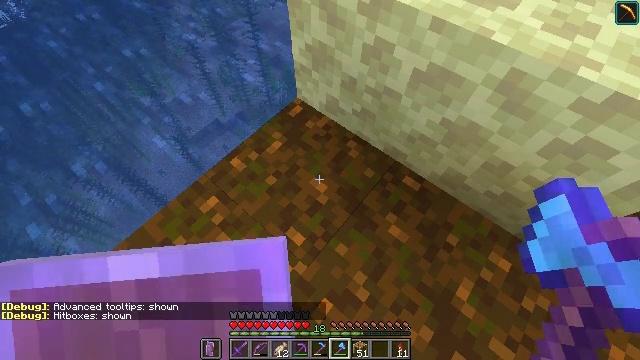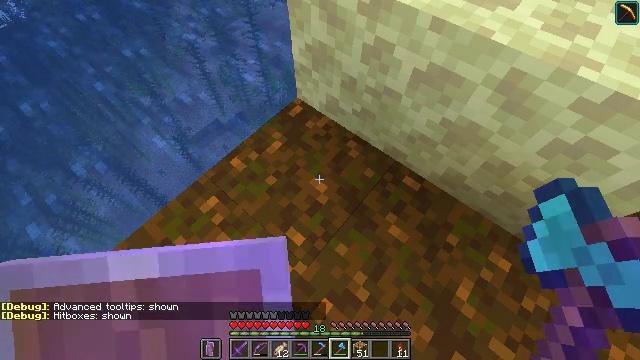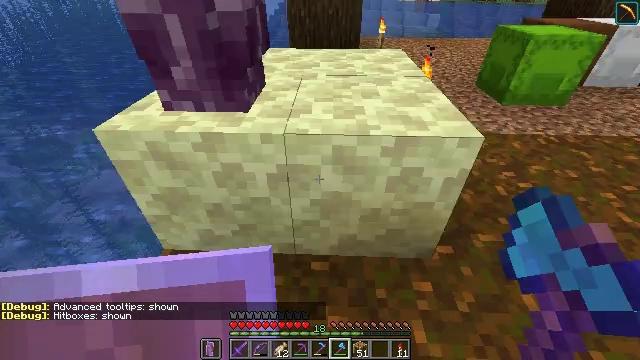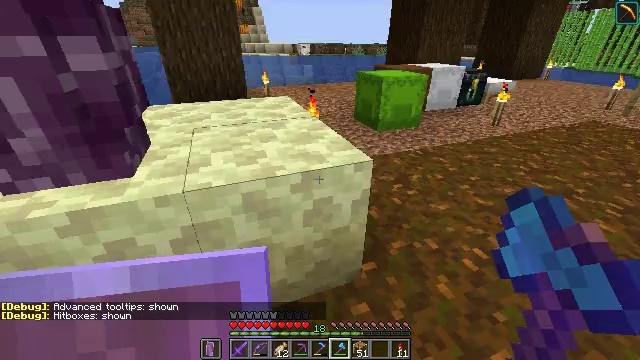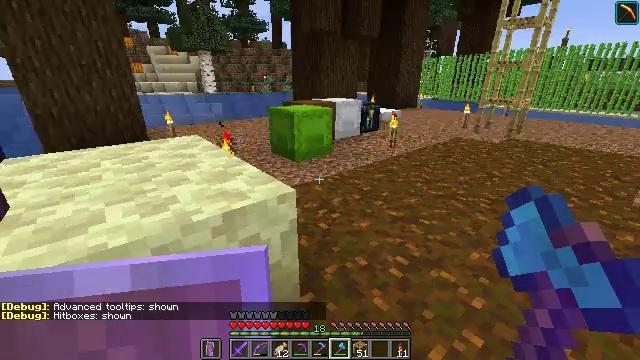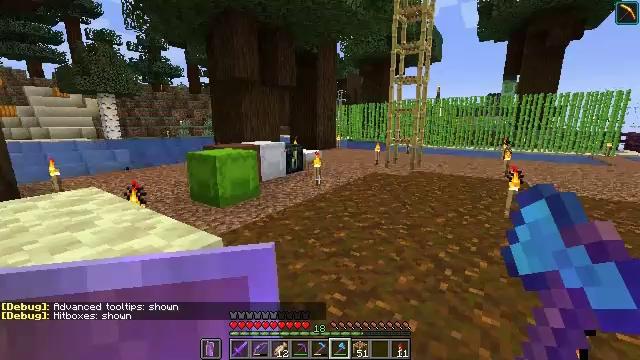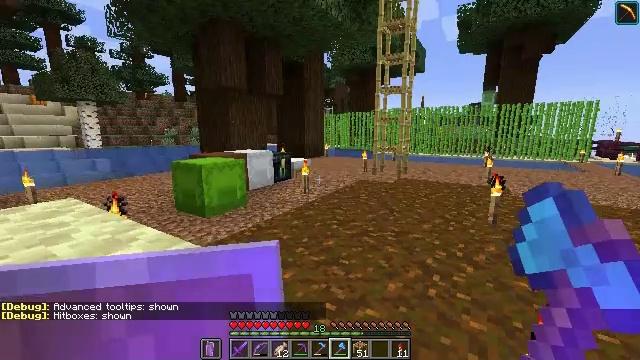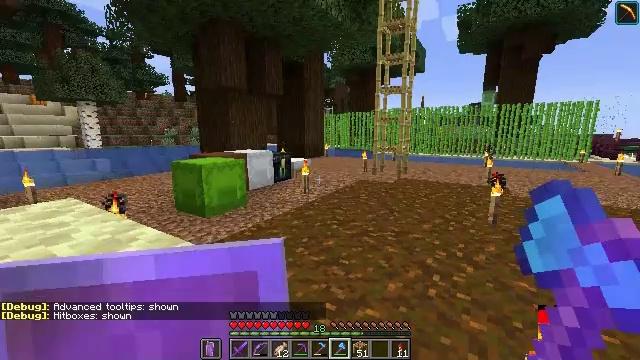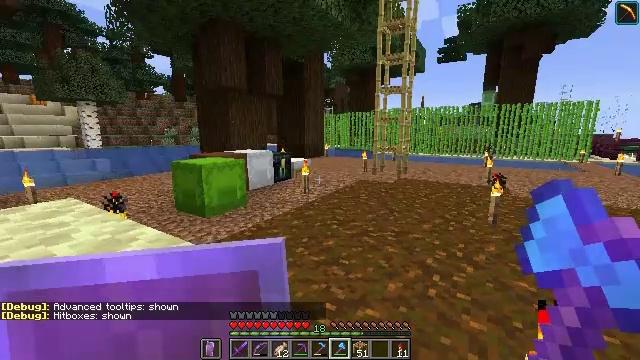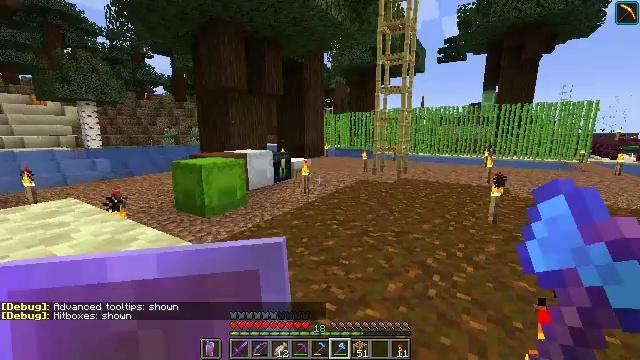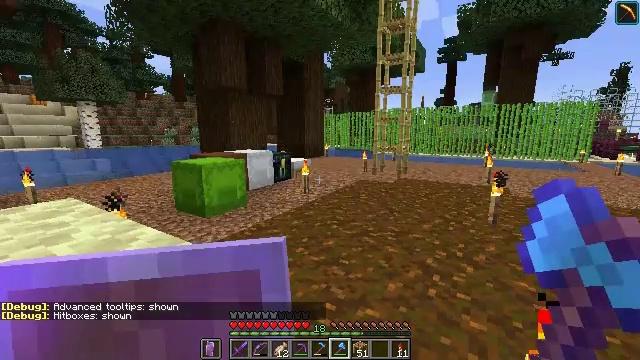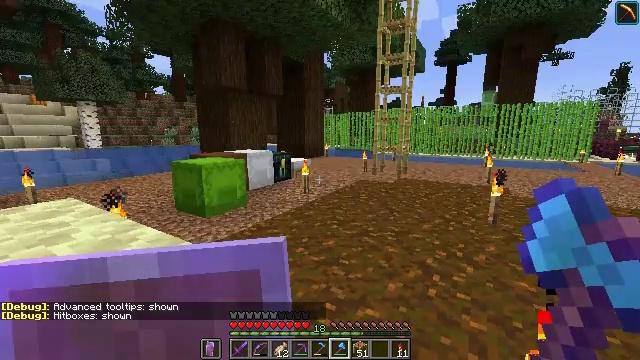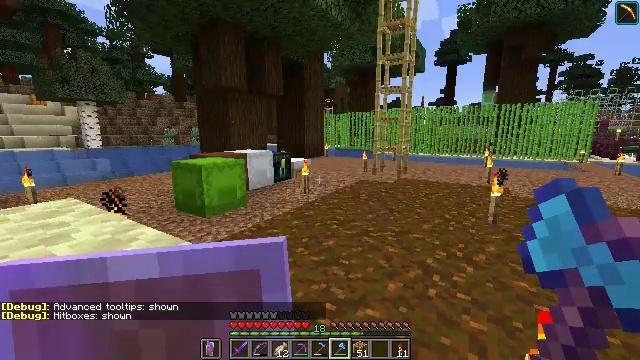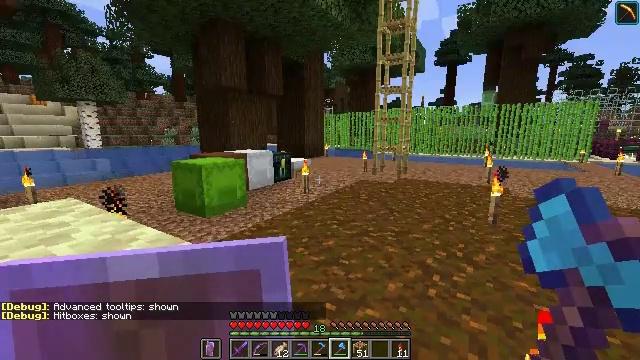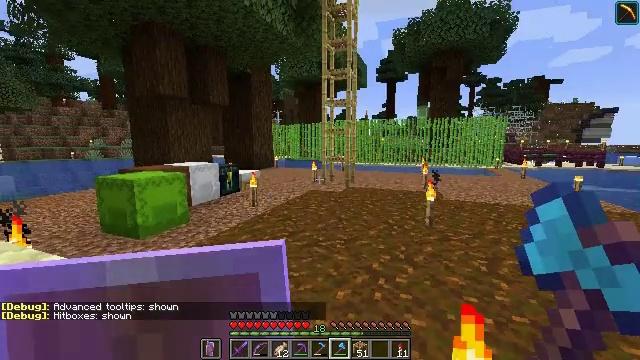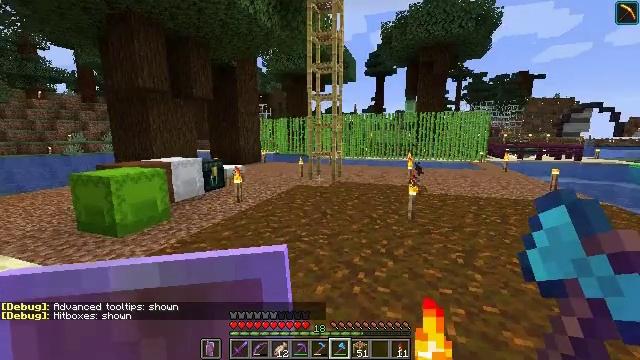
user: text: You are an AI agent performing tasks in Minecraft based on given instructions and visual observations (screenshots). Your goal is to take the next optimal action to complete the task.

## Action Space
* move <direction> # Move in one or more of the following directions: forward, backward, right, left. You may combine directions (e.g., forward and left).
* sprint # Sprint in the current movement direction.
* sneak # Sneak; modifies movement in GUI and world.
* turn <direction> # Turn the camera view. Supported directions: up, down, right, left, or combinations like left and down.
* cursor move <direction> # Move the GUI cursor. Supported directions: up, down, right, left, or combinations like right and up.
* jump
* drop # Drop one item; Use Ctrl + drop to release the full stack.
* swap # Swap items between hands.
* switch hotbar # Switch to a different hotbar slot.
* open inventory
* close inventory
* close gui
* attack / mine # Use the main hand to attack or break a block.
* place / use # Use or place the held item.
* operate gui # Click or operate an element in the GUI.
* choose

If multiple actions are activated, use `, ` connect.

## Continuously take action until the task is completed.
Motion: motion action
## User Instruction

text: Destroy the chorus plant to collect it.
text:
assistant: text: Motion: no_op
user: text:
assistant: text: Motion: turn right and up
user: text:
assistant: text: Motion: turn right and up
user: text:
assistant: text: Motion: turn right and up
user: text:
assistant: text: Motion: turn right and up
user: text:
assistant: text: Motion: turn right and up
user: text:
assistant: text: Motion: no_op
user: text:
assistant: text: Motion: no_op
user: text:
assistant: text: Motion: no_op
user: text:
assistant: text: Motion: no_op
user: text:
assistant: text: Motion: no_op
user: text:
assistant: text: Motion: no_op
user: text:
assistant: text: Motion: no_op
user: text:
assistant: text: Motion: move right, turn right and up
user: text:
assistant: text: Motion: move right, turn right and down
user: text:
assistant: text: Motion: move right
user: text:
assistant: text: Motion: move right
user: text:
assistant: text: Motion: move right
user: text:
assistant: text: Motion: move right
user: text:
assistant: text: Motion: move right
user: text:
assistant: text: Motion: move right
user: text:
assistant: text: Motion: move right
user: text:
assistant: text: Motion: no_op
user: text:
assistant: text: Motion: no_op
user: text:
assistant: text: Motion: turn left and up
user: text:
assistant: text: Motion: no_op
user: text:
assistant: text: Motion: move forward
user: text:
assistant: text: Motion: move forward, turn right
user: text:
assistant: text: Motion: move forward
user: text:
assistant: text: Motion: move forward